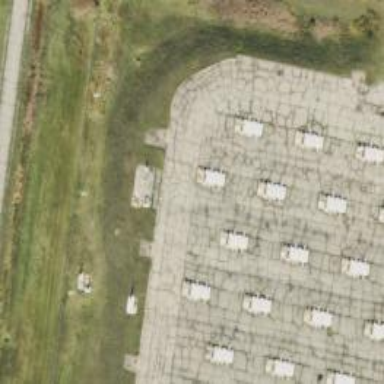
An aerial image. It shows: Military bunker.